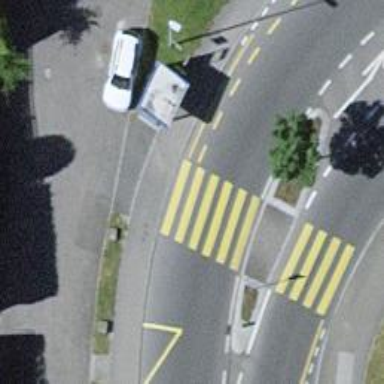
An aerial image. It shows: Kerb barrier.